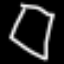
Label: diamond